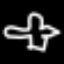
Label: airplane